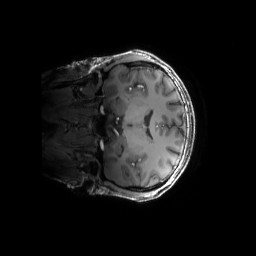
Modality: T1w
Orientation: coronal
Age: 30
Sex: male
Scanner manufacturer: siemens
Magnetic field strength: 6.98 T
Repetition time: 2.37 s
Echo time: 0.00231 s